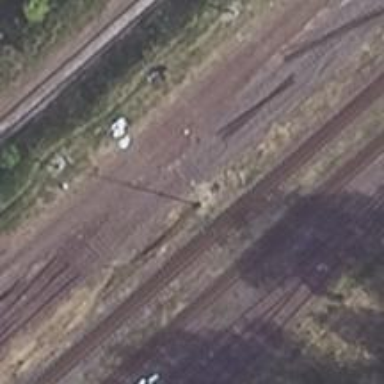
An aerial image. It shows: Disused railway.